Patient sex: M
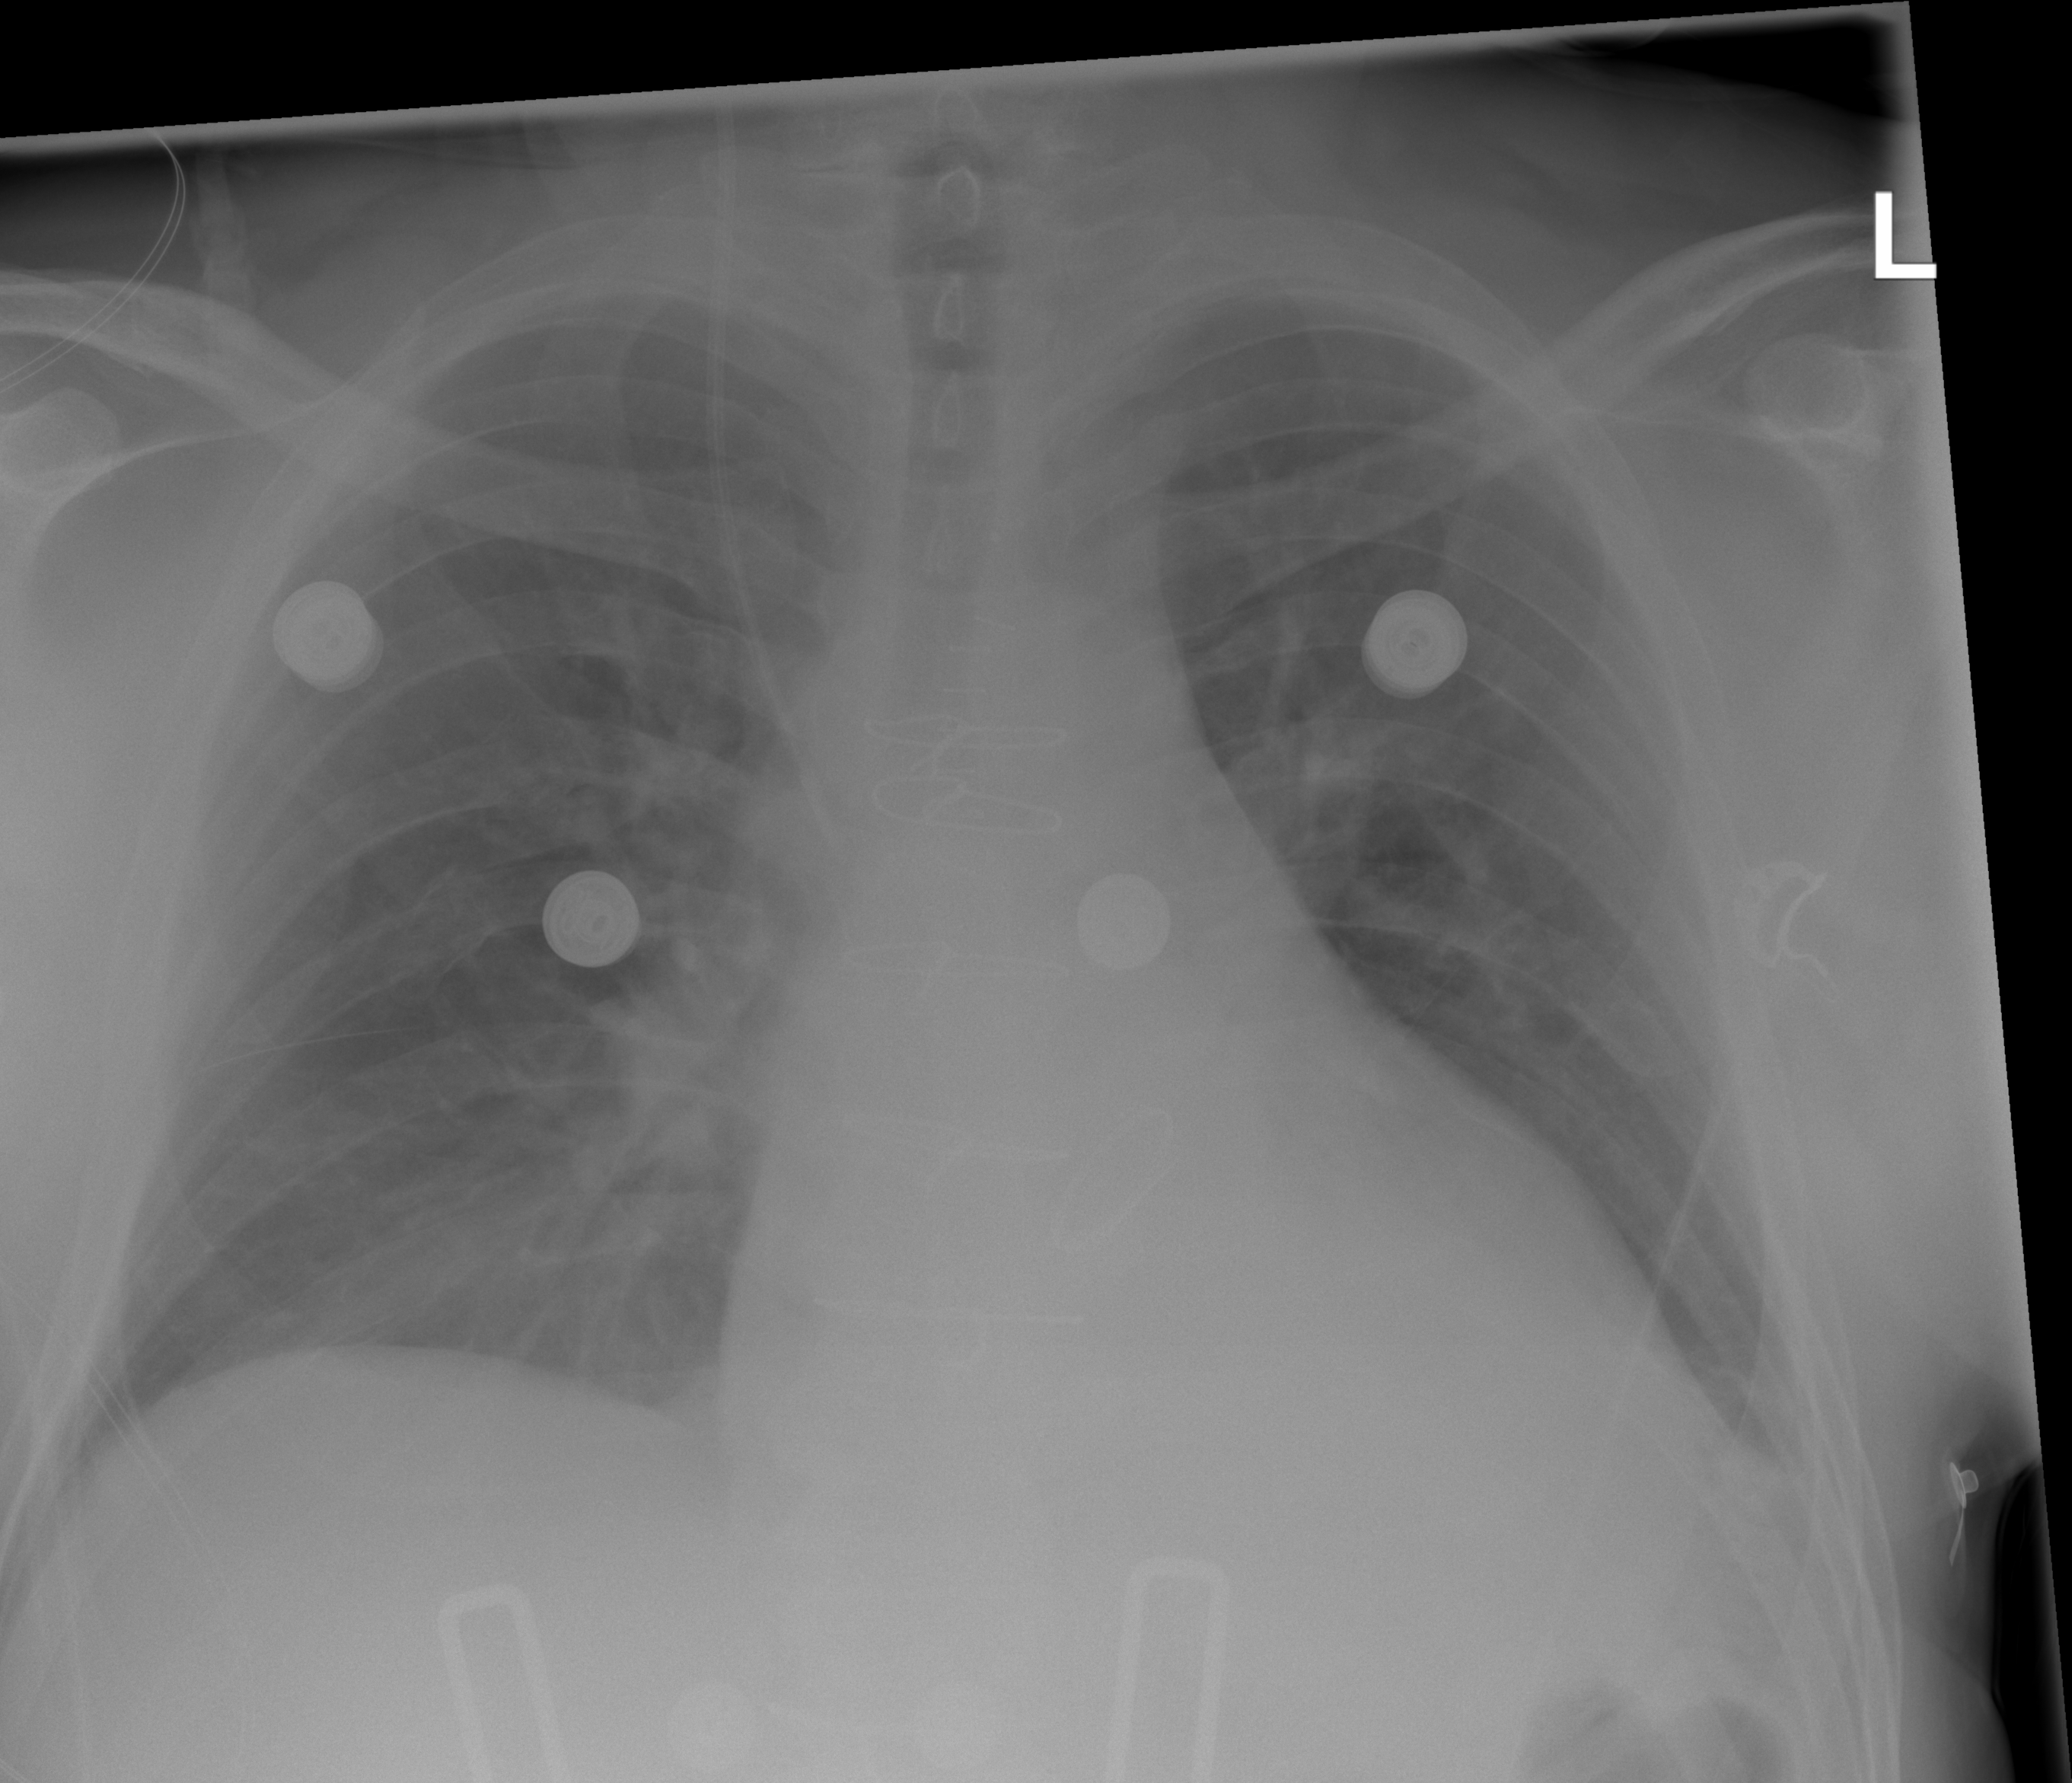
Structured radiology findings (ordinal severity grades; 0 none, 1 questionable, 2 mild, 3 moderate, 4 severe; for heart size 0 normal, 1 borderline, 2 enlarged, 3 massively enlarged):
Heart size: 0
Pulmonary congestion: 2
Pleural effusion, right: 0
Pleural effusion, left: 2
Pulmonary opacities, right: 0
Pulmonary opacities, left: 0
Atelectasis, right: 0
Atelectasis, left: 0